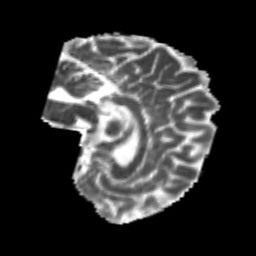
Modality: MD
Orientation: sagittal
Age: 24
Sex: male
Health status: healthy
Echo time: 0.074 s